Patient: sex M, age 65
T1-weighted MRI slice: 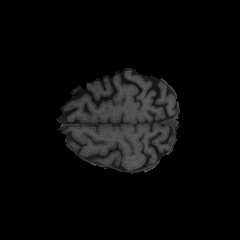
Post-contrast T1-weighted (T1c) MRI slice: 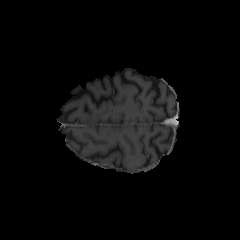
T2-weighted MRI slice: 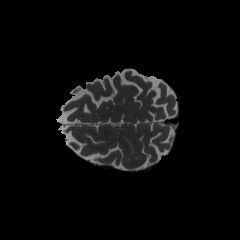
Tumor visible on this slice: no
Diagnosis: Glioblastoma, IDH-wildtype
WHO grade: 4